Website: macys
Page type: billing-address
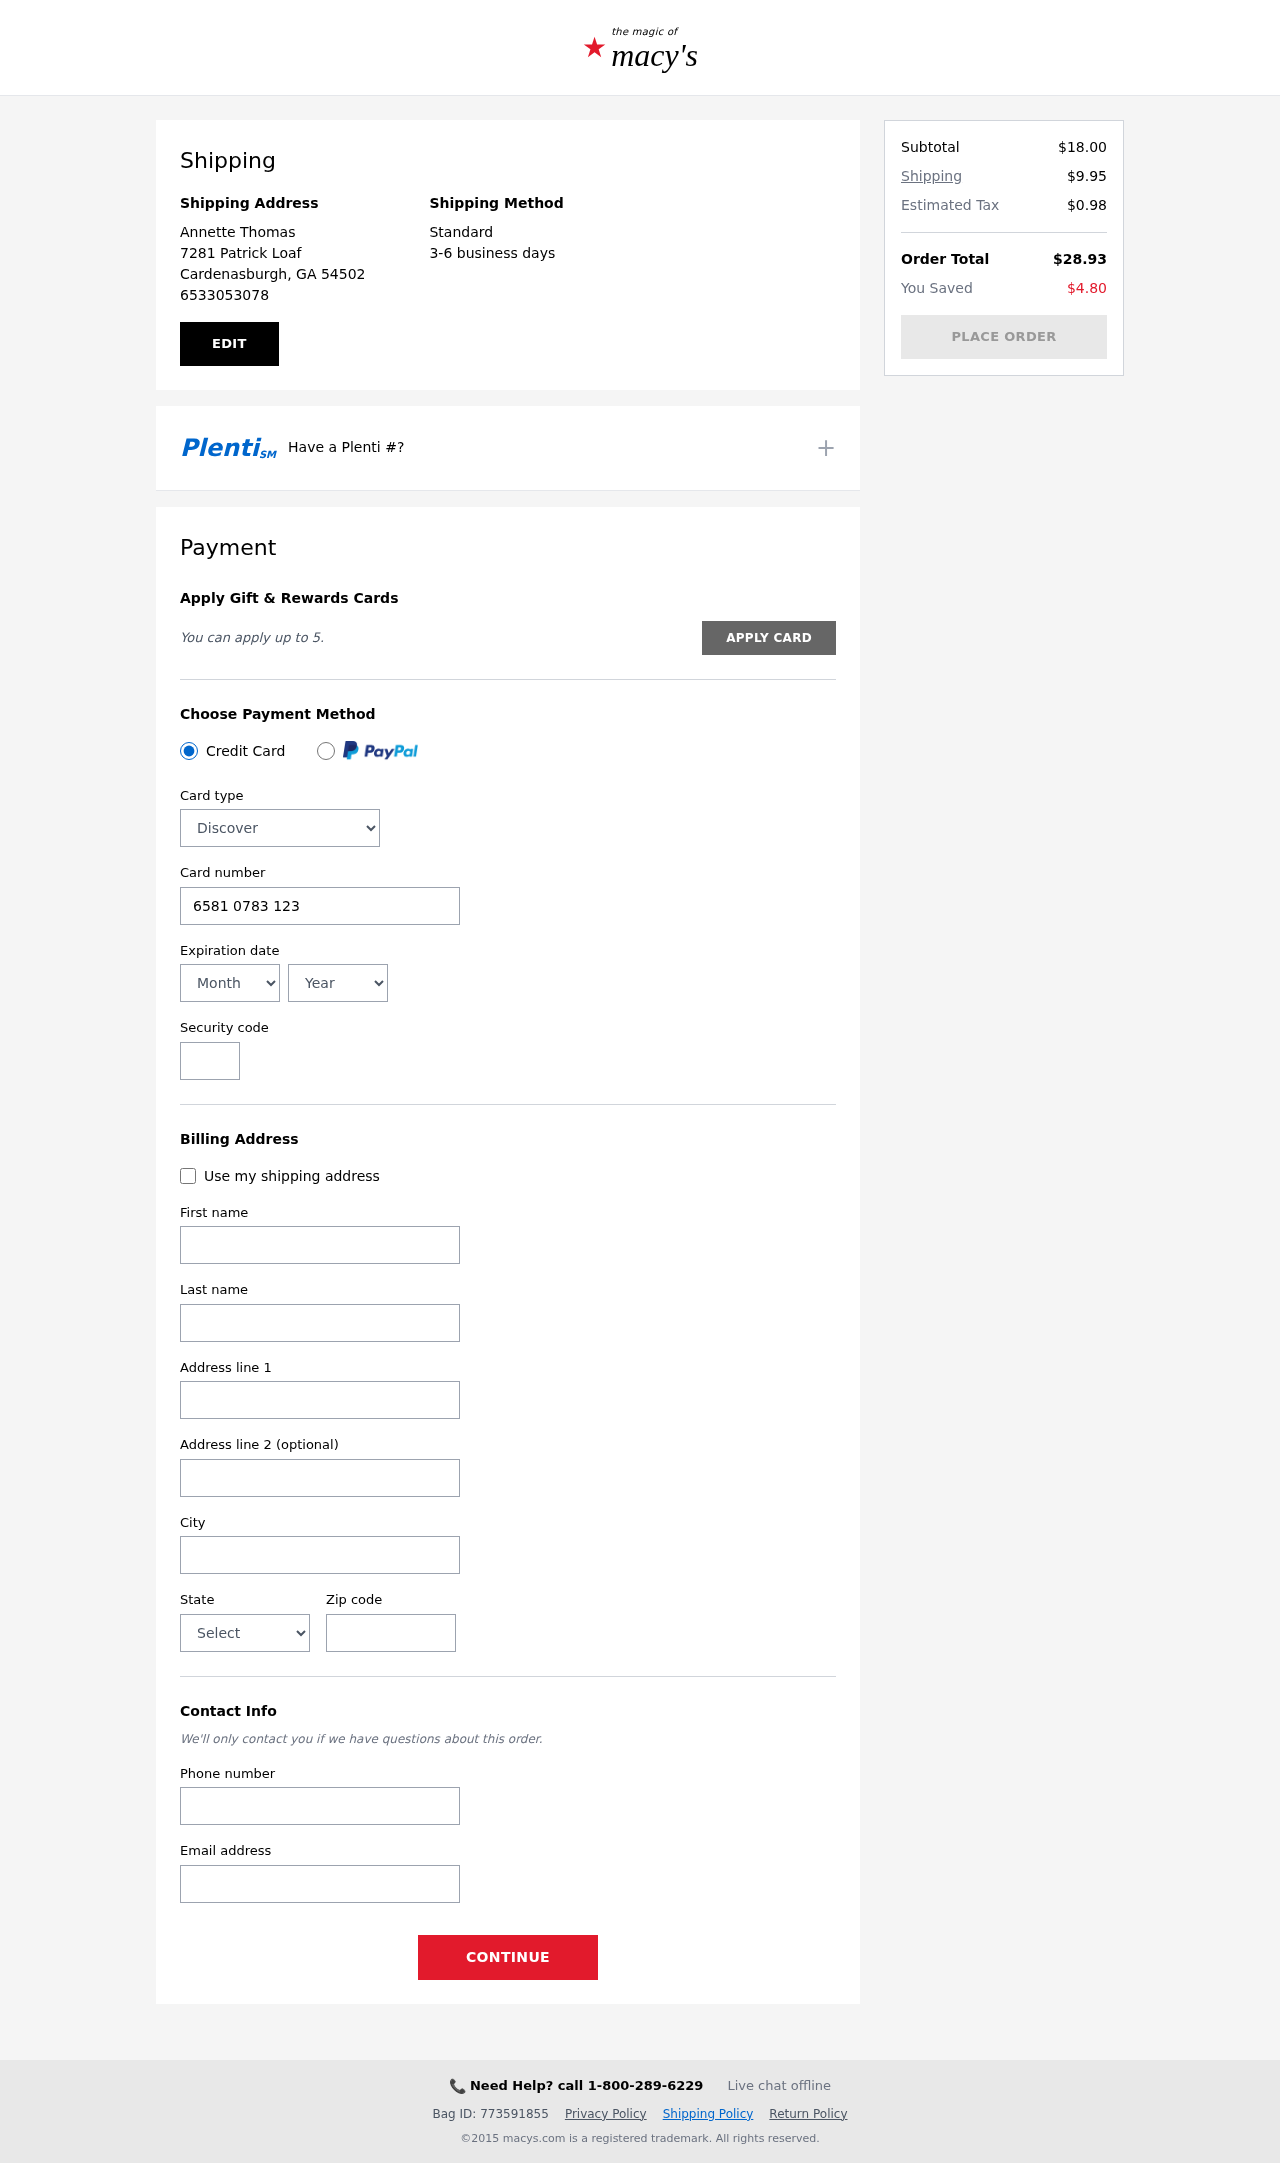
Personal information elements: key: PII_CARD_CVV
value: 022
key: PII_CARD_EXPIRY_MONTH
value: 09
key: PII_CARD_EXPIRY_YEAR
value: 29
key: PII_CARD_NUMBER
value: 6581 0783 1237 2204
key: PII_CARD_TYPE
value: Discover
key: PII_CITY
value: Cardenasburgh
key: PII_CITY_STATE_ZIP
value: Cardenasburgh, GA 54502
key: PII_EMAIL
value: annette_thomas@gmail.com
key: PII_FIRSTNAME
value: Annette
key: PII_FULLNAME
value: Annette Thomas
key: PII_LASTNAME
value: Thomas
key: PII_PHONE
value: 6533053078
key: PII_POSTCODE
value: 54502
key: PII_STATE
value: Georgia
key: PII_STREET
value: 7281 Patrick Loaf
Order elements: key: ORDER_SUBTOTAL
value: $18.00
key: ORDER_SHIPPING_COST
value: $9.95
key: ORDER_TAX
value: $0.98
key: ORDER_TOTAL
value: $28.93
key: ORDER_SAVINGS
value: $4.80